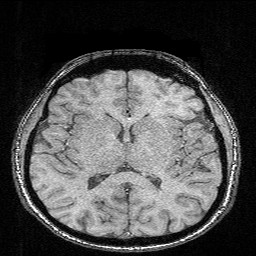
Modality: FLASH
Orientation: coronal
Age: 29
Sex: male